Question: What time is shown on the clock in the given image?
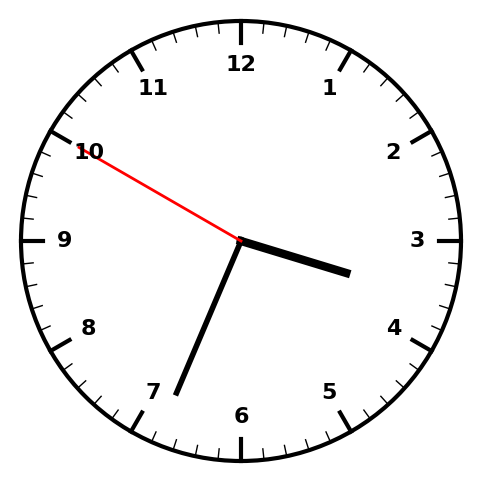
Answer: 03:33:50